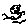
Label: moon